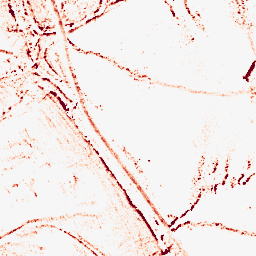
Category: morphological
Decomposition family: morphological_ellipse
Decomposition parameters: operation: opening
width: 5
height: 5
Upsampling method: bspline
Upsampling parameters: scale: 2
Upsampling scale: 2